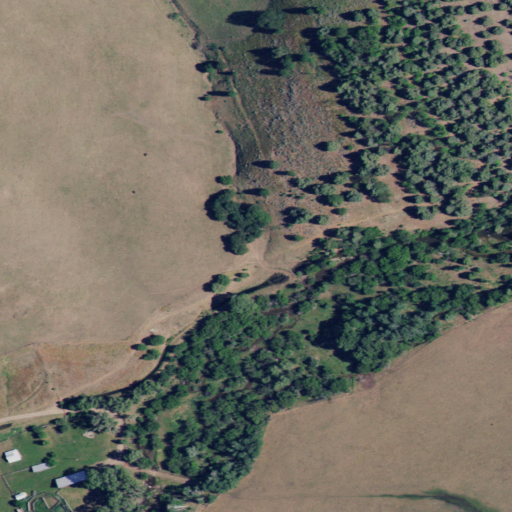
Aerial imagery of valley in Idaho named Croney Hollow containing shrub, cultivated crops, mixed forest, open development, woody wetlands, evergreen forest, and deciduous forest